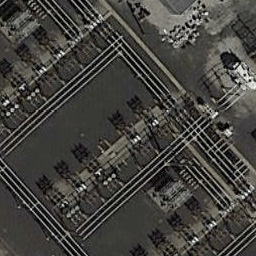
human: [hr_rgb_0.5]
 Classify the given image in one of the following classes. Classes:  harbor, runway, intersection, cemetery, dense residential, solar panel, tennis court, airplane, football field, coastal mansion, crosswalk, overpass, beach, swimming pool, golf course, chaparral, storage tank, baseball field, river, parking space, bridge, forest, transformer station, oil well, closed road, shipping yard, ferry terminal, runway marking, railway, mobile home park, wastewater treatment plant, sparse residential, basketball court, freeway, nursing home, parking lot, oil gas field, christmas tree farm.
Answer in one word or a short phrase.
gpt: transformer station